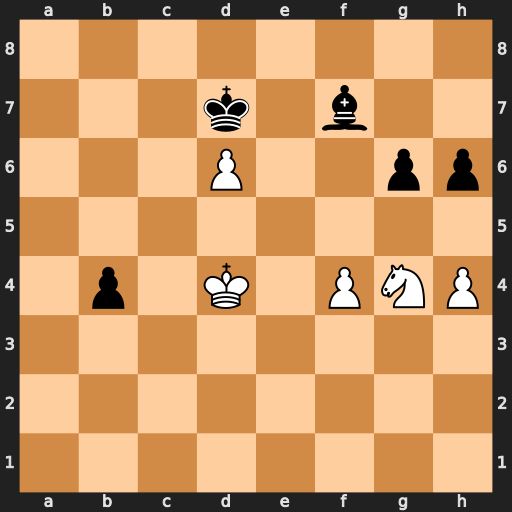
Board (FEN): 8/3k1b2/3P2pp/8/1p1K1PNP/8/8/8
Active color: w
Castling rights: -
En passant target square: -
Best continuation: Ne5+ Kxd6 Nxf7+